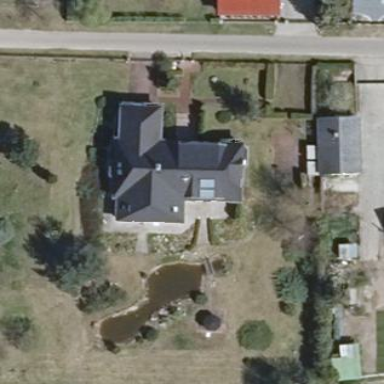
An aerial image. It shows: House with multiple parts.